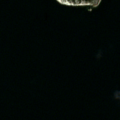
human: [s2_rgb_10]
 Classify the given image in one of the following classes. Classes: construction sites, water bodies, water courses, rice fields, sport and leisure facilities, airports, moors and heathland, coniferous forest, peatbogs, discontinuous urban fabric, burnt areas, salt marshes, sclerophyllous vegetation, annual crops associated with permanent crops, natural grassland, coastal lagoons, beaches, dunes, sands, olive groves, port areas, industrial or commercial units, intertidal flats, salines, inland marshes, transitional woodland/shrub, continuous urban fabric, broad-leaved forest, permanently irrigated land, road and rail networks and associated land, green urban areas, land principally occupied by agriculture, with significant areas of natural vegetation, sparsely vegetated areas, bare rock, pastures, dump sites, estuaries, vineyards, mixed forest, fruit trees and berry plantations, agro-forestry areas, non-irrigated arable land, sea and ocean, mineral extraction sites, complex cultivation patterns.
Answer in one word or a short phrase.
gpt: sea and ocean